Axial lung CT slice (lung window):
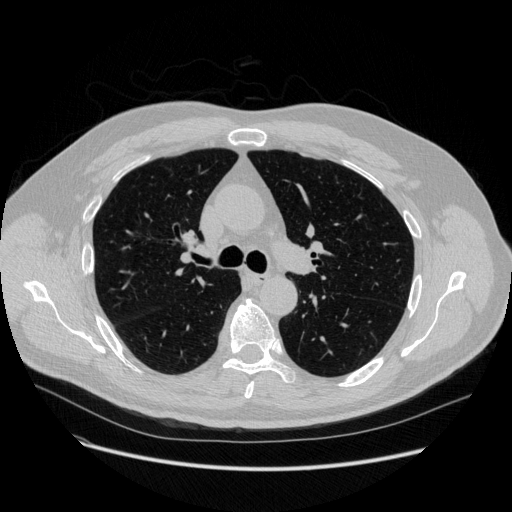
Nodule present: no